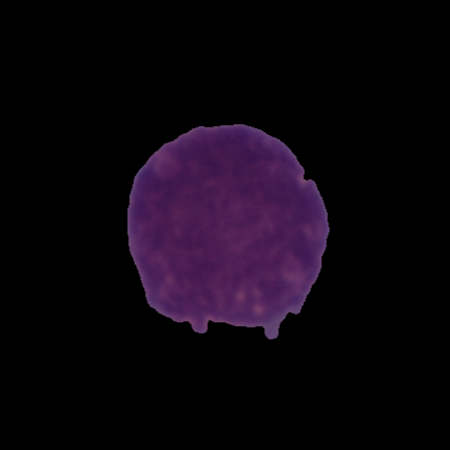
Label: cancer